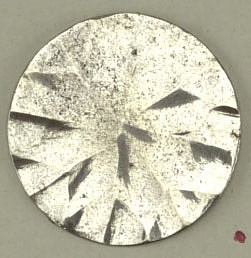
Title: Button
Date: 19th century
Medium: Steel
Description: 1931-59-249-b: Flat buttons ornamented with eight pointed star wi...